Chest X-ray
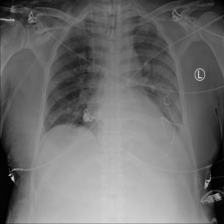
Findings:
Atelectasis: positive
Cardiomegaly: negative
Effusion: positive
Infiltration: positive
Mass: negative
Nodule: negative
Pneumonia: negative
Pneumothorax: negative
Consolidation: negative
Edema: negative
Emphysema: negative
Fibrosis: negative
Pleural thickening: negative
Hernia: negative